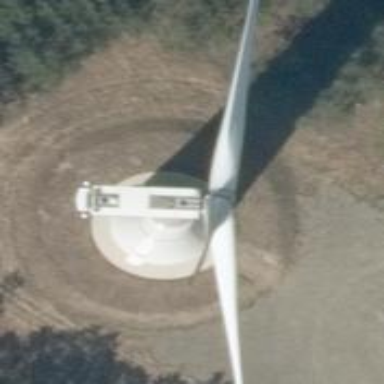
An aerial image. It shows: Wind power generator.